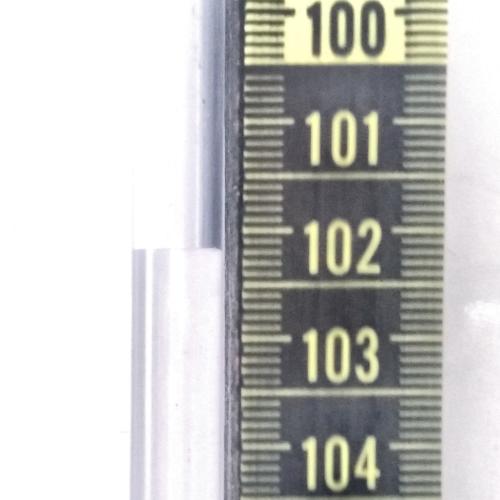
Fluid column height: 102.2 cm